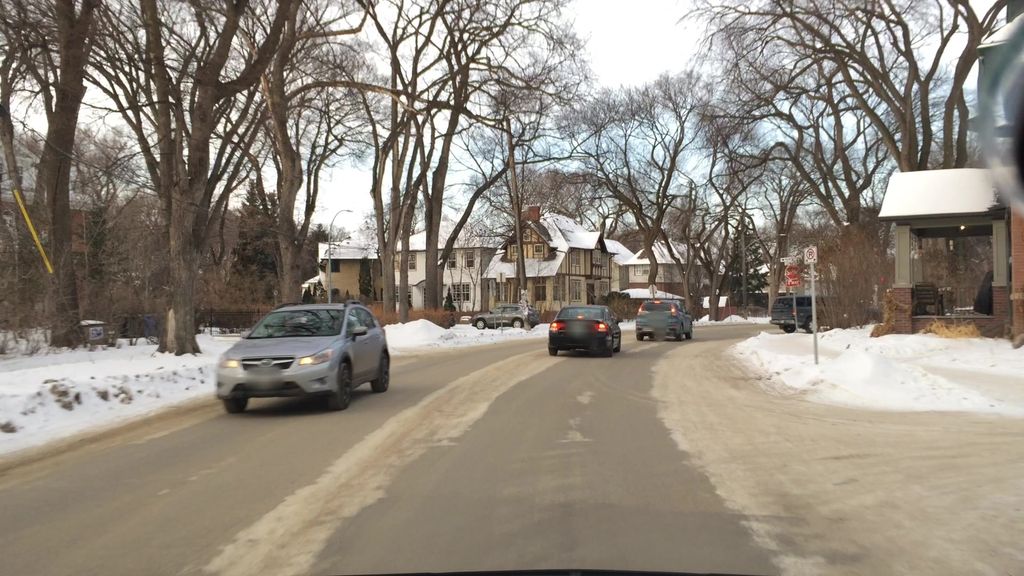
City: winnipeg